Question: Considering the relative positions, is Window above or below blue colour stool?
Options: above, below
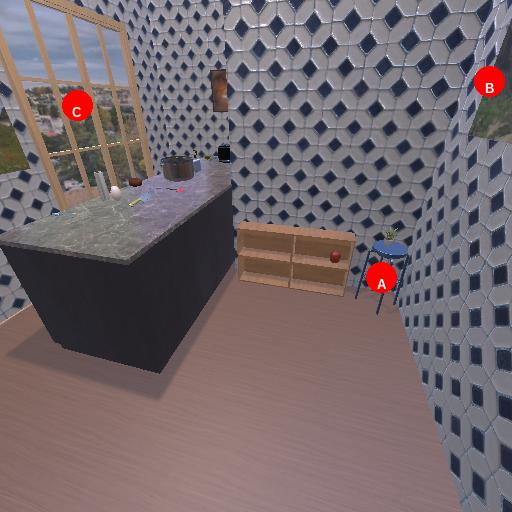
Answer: above